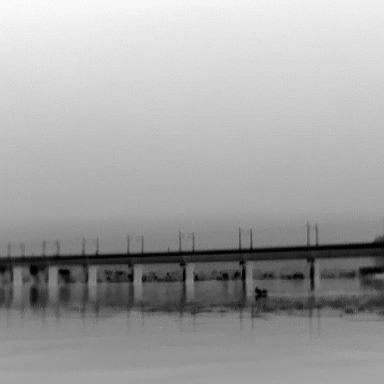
There is a canoe in the infrared image.